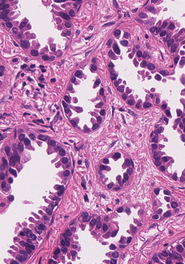
Tumor epithelial tissue: yes
Tumor-associated stroma tissue: yes
Normal tissue: no